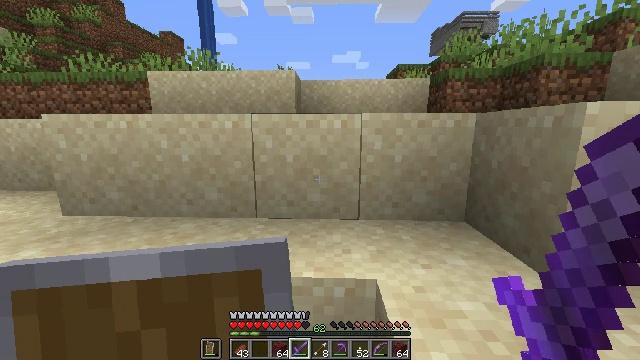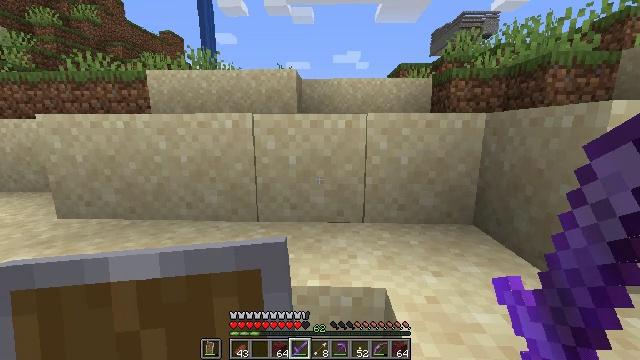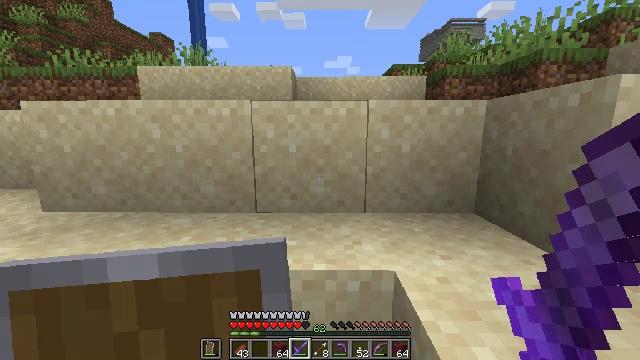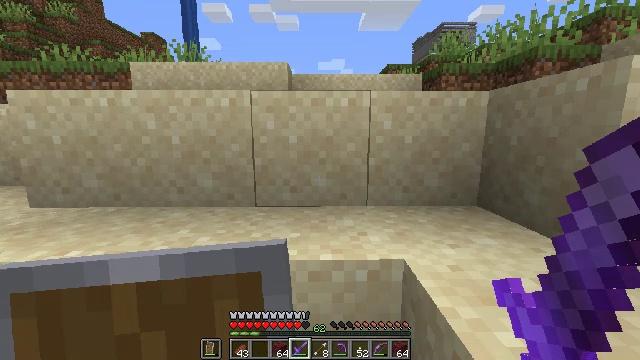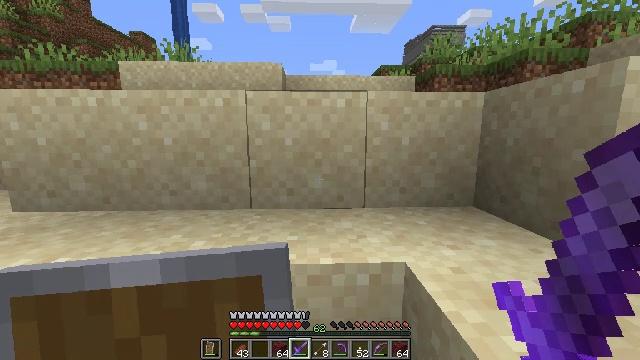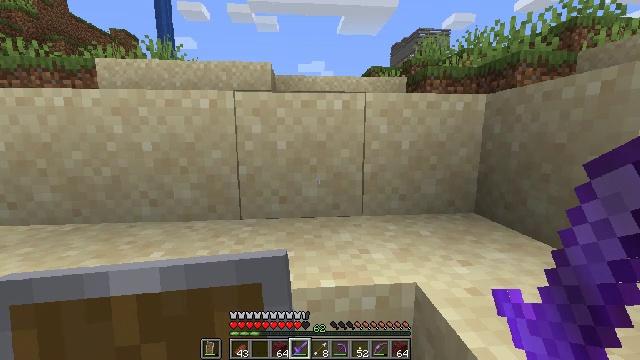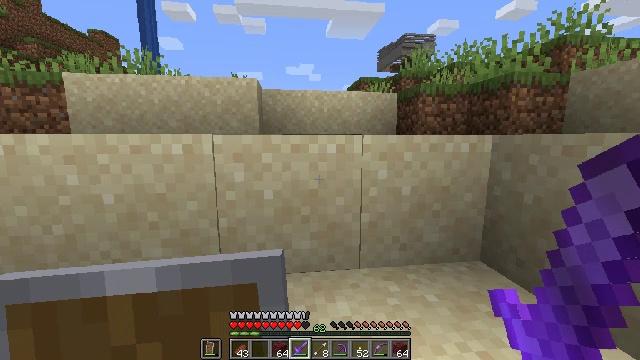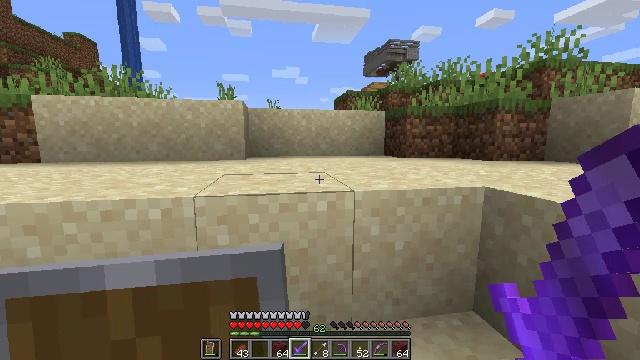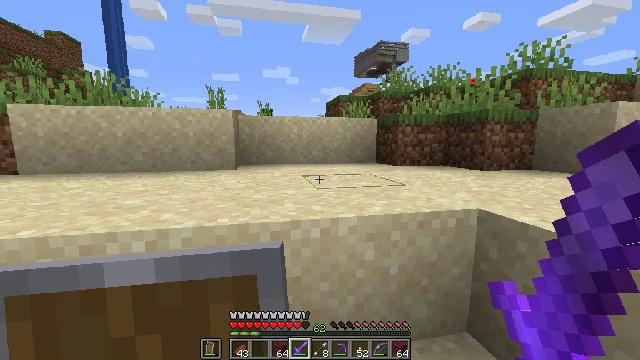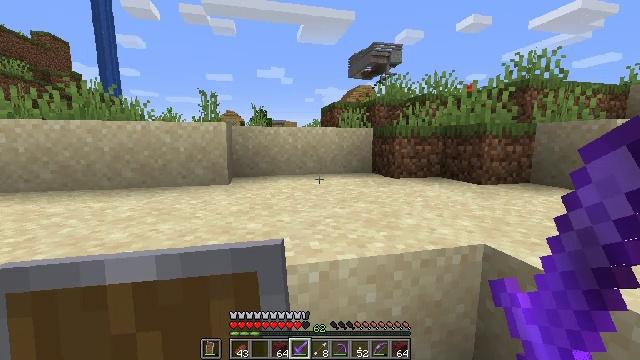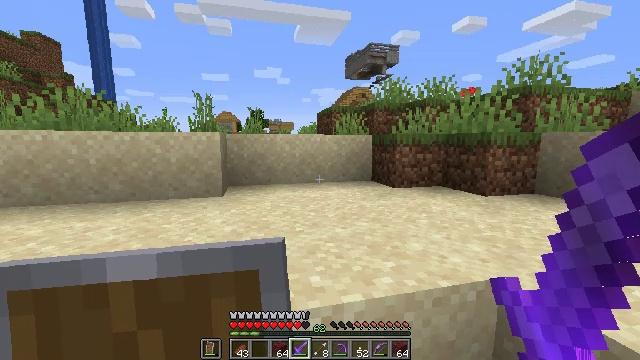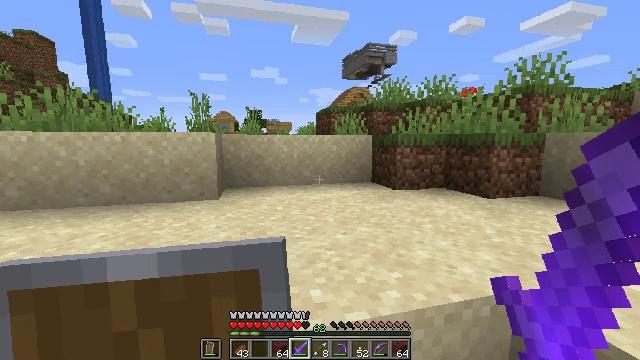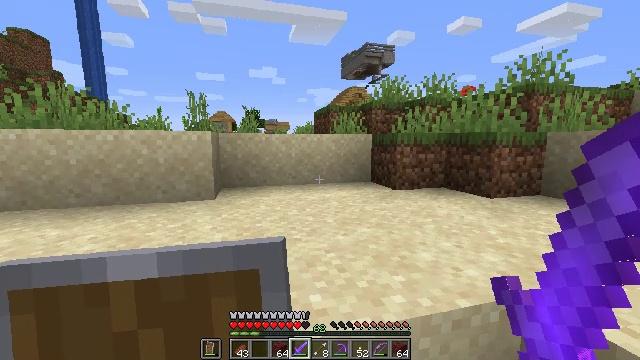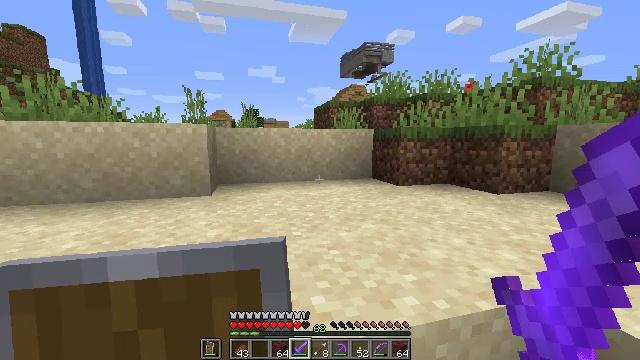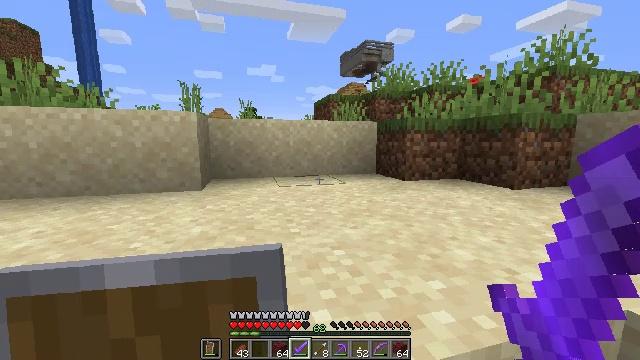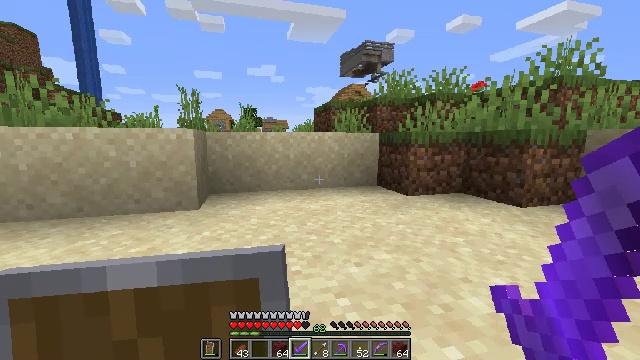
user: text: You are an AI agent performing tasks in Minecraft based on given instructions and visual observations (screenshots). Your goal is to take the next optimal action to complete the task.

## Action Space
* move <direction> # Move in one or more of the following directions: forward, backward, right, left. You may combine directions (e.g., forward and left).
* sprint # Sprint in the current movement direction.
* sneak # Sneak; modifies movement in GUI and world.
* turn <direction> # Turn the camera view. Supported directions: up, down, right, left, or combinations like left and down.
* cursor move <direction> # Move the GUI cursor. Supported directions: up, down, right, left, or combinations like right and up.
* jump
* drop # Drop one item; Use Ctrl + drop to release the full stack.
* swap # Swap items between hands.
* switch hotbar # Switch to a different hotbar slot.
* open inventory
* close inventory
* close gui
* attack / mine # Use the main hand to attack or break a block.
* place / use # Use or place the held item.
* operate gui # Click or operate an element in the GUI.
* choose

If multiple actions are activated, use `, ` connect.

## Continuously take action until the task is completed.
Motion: motion action
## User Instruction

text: Left click on the ender chest to mine.
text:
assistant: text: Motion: move forward and move left
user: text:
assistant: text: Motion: move forward and move left, turn right
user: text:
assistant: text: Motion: move forward, turn right
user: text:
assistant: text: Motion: move forward, turn right
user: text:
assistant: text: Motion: move forward, turn right
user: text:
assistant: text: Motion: move forward, turn right, jump
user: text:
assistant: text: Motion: move forward, turn right, jump
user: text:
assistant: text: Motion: move forward, turn right, jump
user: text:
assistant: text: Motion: move forward, turn right, jump
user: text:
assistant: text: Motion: move forward, jump
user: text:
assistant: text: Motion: move forward
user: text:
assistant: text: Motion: move forward
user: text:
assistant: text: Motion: move forward
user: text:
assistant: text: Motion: move forward
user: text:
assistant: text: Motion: move forward, jump
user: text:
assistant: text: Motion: move forward, jump
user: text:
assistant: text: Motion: move forward, jump
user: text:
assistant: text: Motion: move forward, jump
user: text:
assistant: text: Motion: move forward
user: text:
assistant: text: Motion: move forward
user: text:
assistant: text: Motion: move forward
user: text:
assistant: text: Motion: move forward
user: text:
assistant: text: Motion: move forward
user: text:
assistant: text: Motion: no_op
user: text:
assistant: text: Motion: no_op
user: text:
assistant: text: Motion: no_op
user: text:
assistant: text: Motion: move forward
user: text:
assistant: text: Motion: move forward
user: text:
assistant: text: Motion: move forward
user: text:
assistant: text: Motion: no_op